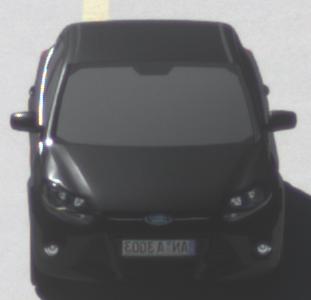
Make: Ford
Model: Focus 1.6 Ti-VCT
Detailed model: Focus (III)
Model produced from: 2011/09
Model produced until: 2014/09
Doors: 5
Color: black
Road condition: dry road
Daytime: morning or afternoon
Contrast: high contrast